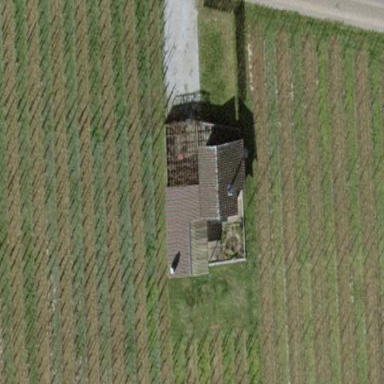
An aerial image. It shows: Vineyard with grape crops.